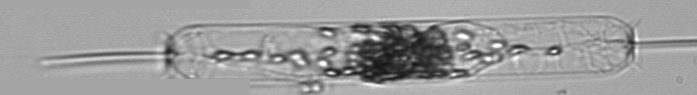
Label: Ditylum_brightwellii